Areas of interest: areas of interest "Shopping Mall"
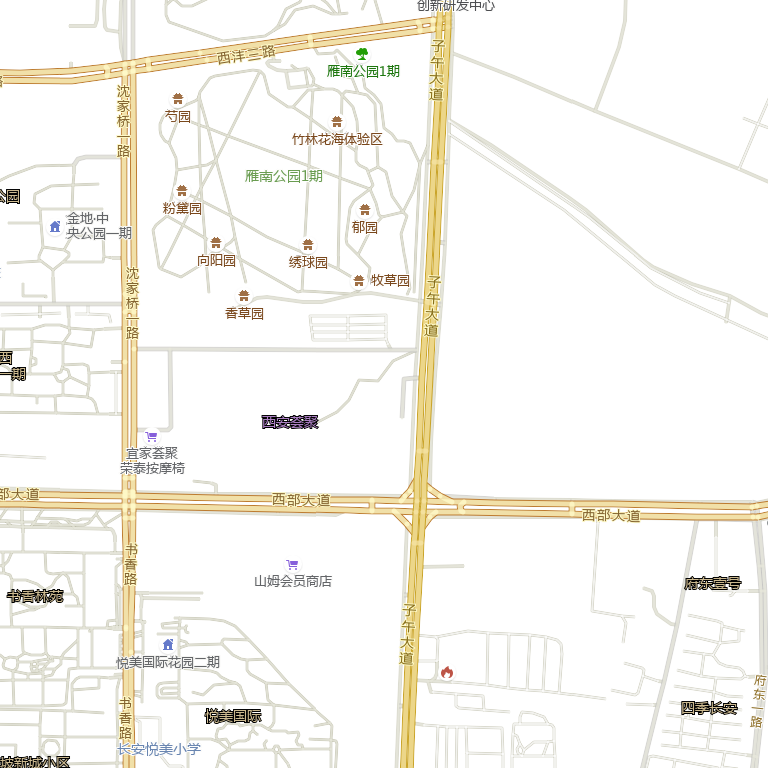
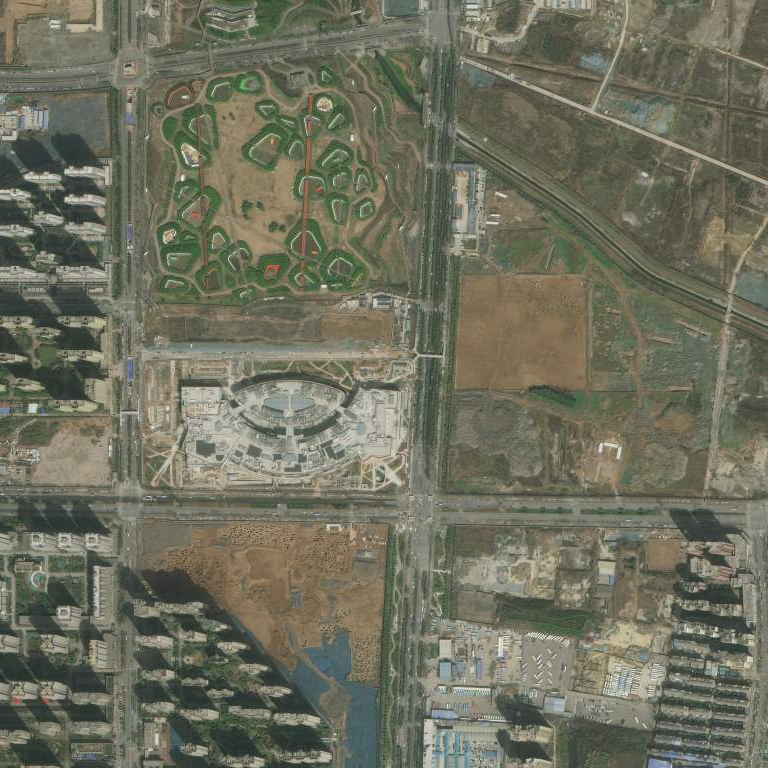